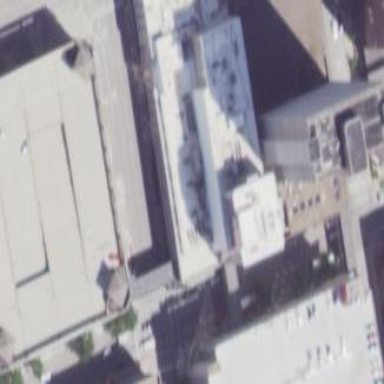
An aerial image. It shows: White roof on building.